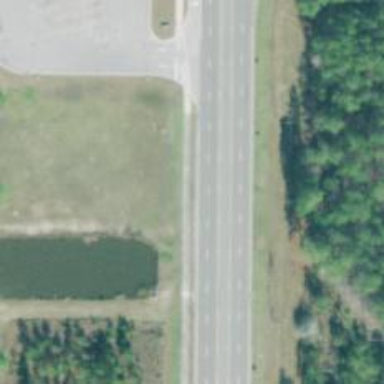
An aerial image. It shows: Trunk highway with asphalt surface and sidewalk on the left.